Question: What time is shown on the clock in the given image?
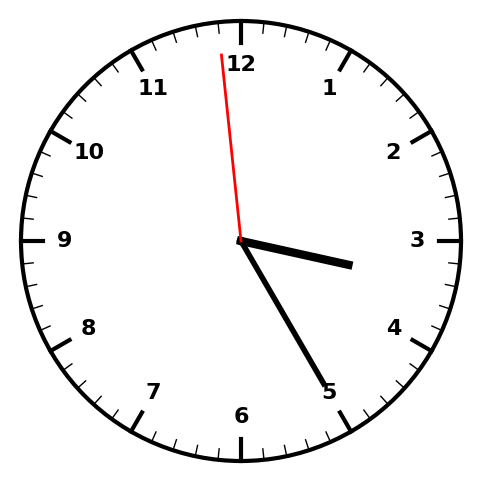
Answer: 03:24:59